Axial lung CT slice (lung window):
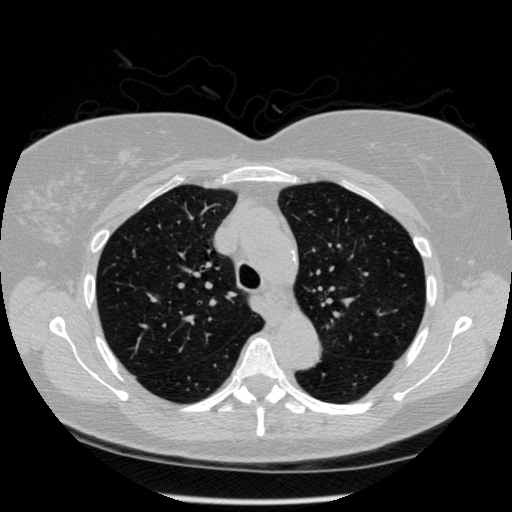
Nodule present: no